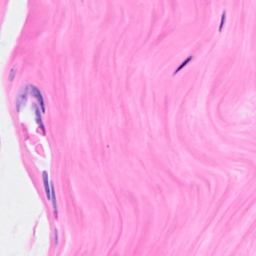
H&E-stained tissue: Breast